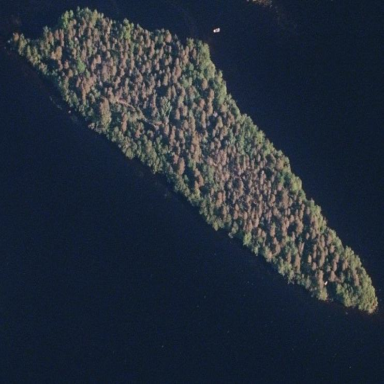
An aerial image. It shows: Islet surrounded by woodland.